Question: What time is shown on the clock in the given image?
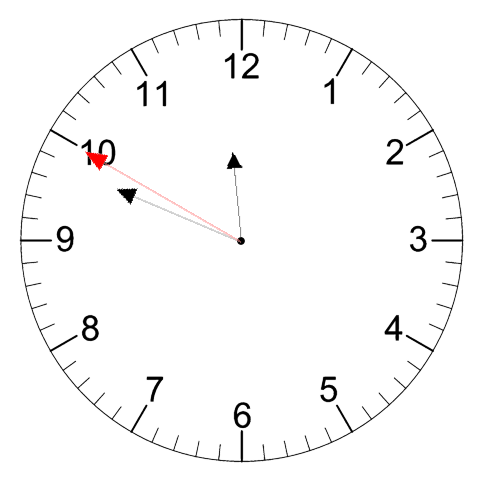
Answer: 11:48:50